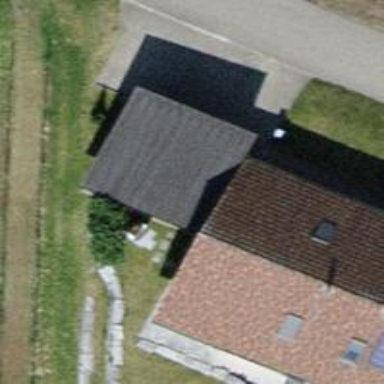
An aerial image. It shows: View of roof of building.